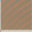
Piece: xx